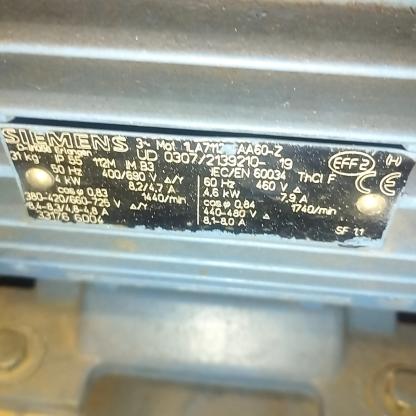
Klasa: tabliczka-znamionowa